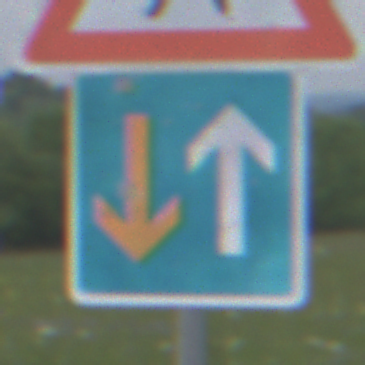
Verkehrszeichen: VorrangVorGegenverkehr
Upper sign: FussgaengerRechts
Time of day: Midday
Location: Outdoor (RoadRail)
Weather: PartlyCloudy
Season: NotSpecified
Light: Natural